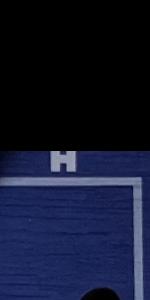
Label: Empty